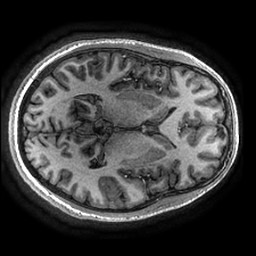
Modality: T1w
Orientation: axial
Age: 22
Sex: female
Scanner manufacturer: ge
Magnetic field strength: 3 T
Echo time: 0.002736 s